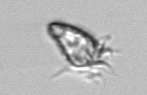
Label: Paratontonia_gracillima